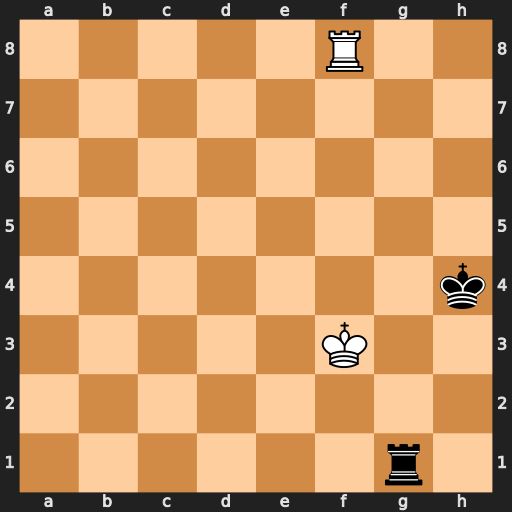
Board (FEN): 5R2/8/8/8/7k/5K2/8/6r1
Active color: w
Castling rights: -
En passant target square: -
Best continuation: Rh8+ Kg5 Rg8+ Kf6 Rxg1